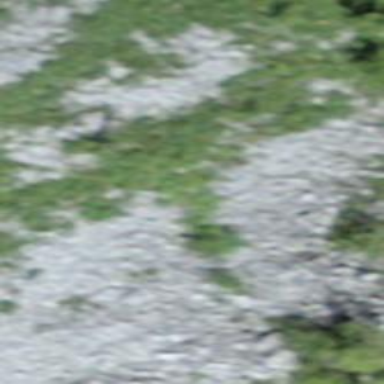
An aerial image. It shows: Natural scree.